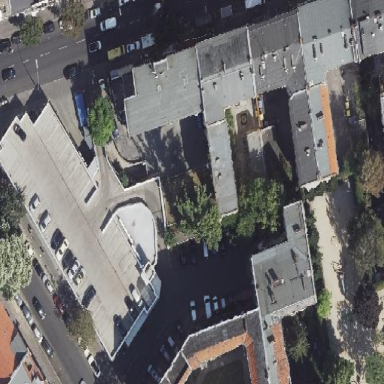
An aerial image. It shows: Parking area located on the rooftop of building.